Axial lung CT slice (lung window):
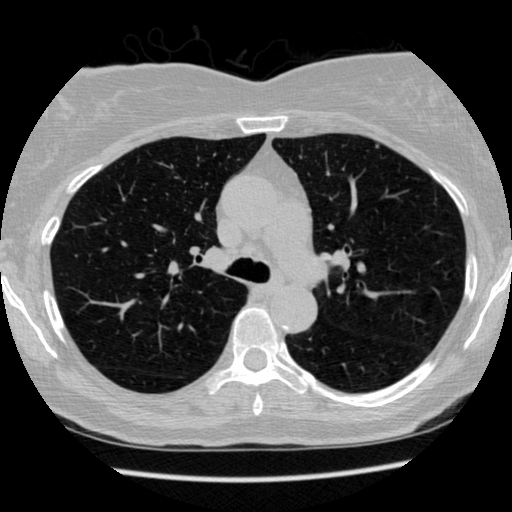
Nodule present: no